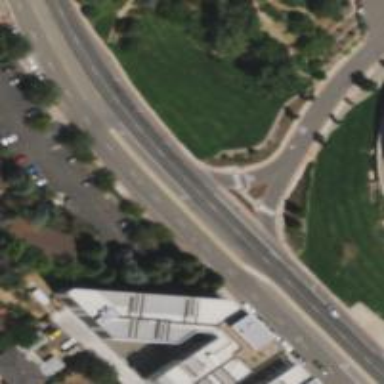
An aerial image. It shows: Primary highway with asphalt surface leading to roundabout. There are separate sidewalks along the road.